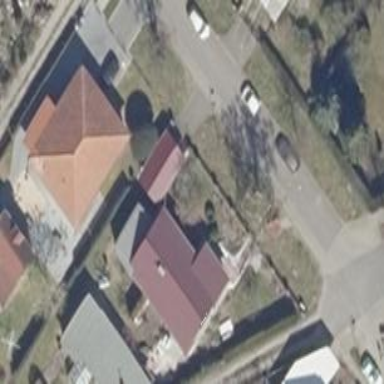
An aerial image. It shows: Simple and straightforward house.